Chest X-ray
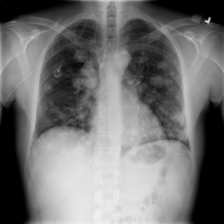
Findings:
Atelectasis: negative
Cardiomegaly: negative
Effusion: negative
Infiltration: negative
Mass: positive
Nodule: positive
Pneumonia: negative
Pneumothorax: negative
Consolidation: negative
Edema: negative
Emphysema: negative
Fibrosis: negative
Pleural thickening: negative
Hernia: negative